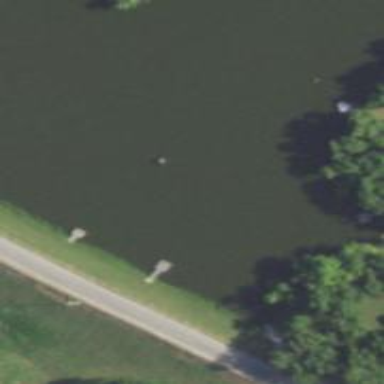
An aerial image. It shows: Dock by the waterway.